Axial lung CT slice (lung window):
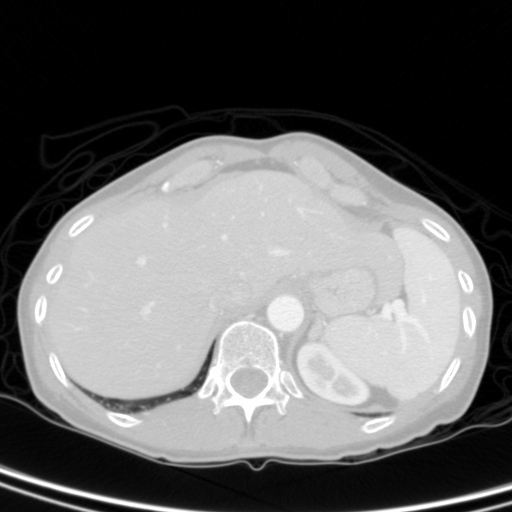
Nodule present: no